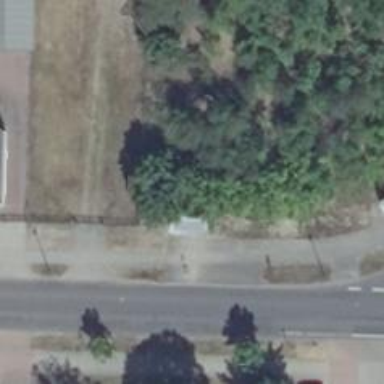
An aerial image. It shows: Public transport shelter.